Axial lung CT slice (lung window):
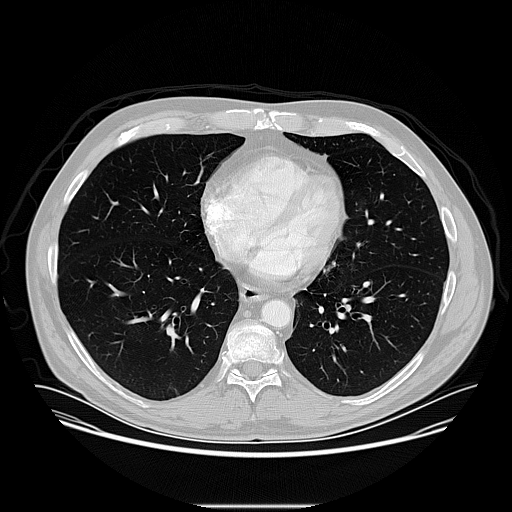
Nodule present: no